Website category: jobs
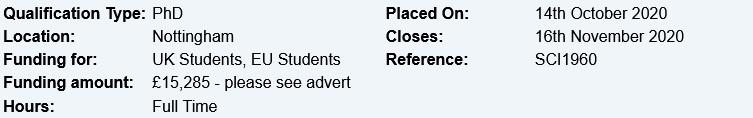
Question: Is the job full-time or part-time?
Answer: Full Time

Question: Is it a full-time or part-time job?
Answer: Full Time

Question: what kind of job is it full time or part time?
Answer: Full Time

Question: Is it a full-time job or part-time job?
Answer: Full Time

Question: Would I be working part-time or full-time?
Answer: Full Time

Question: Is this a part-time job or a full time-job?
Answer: Full Time

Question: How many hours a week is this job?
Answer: Full Time

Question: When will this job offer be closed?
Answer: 16th November 2020

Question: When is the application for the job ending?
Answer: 16th November 2020

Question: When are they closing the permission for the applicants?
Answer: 16th November 2020

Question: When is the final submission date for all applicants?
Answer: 16th November 2020

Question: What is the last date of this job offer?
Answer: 16th November 2020

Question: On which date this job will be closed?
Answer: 16th November 2020

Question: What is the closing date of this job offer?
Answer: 16th November 2020

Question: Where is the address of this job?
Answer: Nottingham

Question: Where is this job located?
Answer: Nottingham

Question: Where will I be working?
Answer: Nottingham

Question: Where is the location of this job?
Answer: Nottingham

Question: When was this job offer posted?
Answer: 14th October 2020

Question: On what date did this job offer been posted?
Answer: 14th October 2020